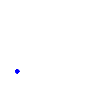
Particle: kaon